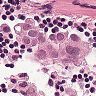
Metastatic tissue present: yes